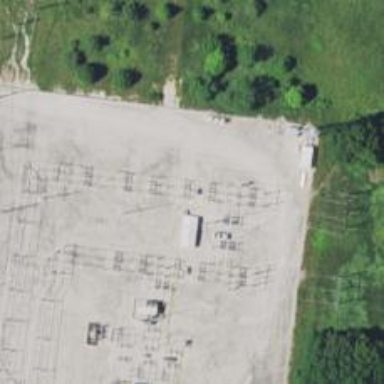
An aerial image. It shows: Switch used for power control.